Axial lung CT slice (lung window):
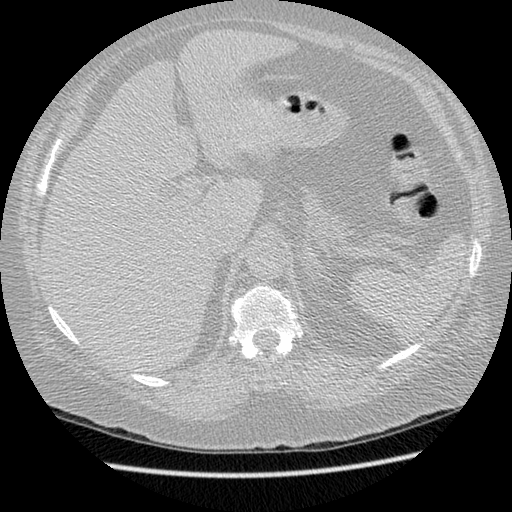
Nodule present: no